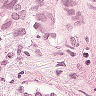
Metastatic tissue present: yes